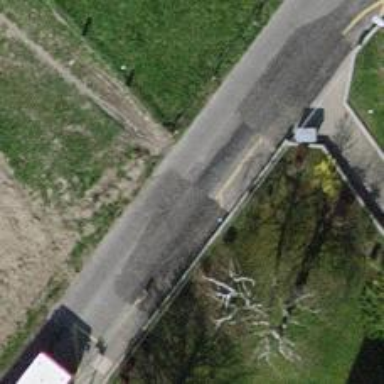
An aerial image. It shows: Asphalt footway with unmarked crossing.